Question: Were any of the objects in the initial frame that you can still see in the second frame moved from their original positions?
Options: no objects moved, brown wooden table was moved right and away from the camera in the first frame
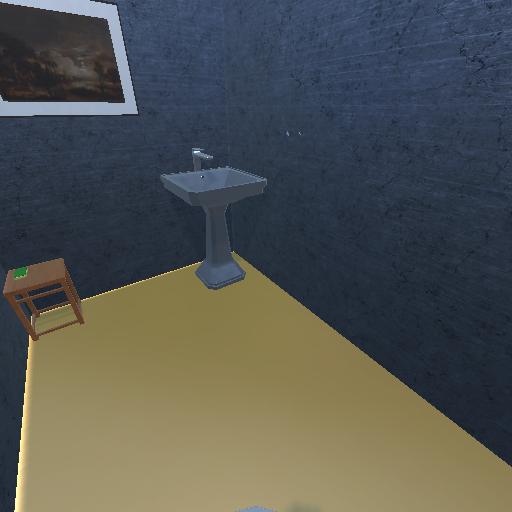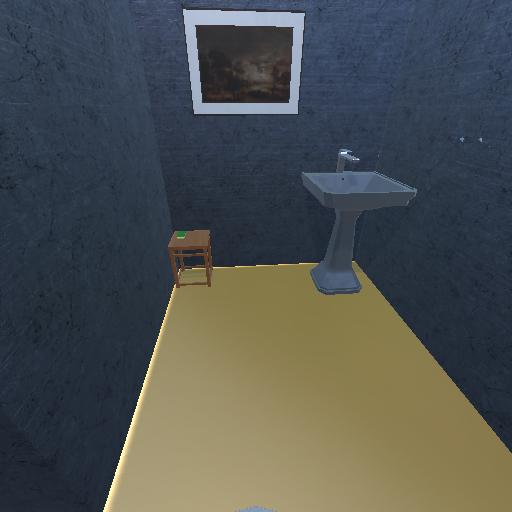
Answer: no objects moved